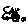
Label: car